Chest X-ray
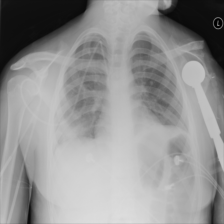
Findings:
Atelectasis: positive
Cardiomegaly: negative
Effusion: negative
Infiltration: positive
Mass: negative
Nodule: negative
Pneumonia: negative
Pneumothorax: positive
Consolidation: negative
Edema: negative
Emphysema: negative
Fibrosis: negative
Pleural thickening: negative
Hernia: negative